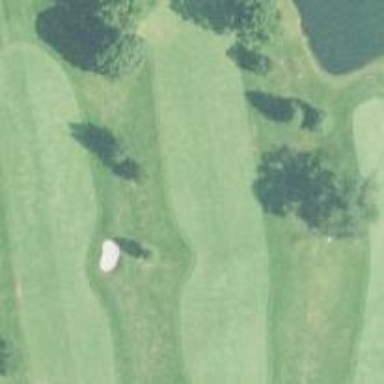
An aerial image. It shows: View of golf hole.